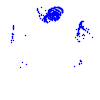
Particle: pion